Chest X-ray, AP view. Patient: 26 years old, sex F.
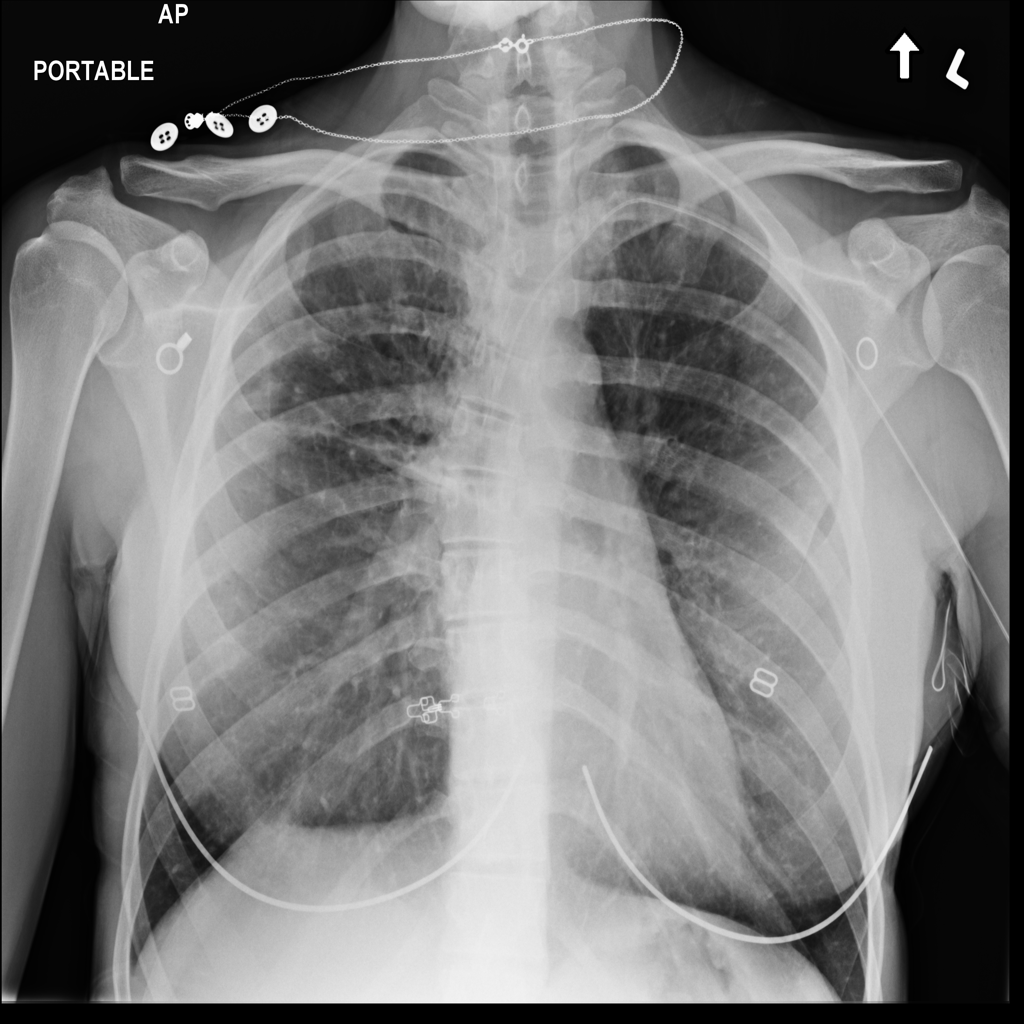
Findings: No Finding